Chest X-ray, PA view. Patient: 57 years old, sex F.
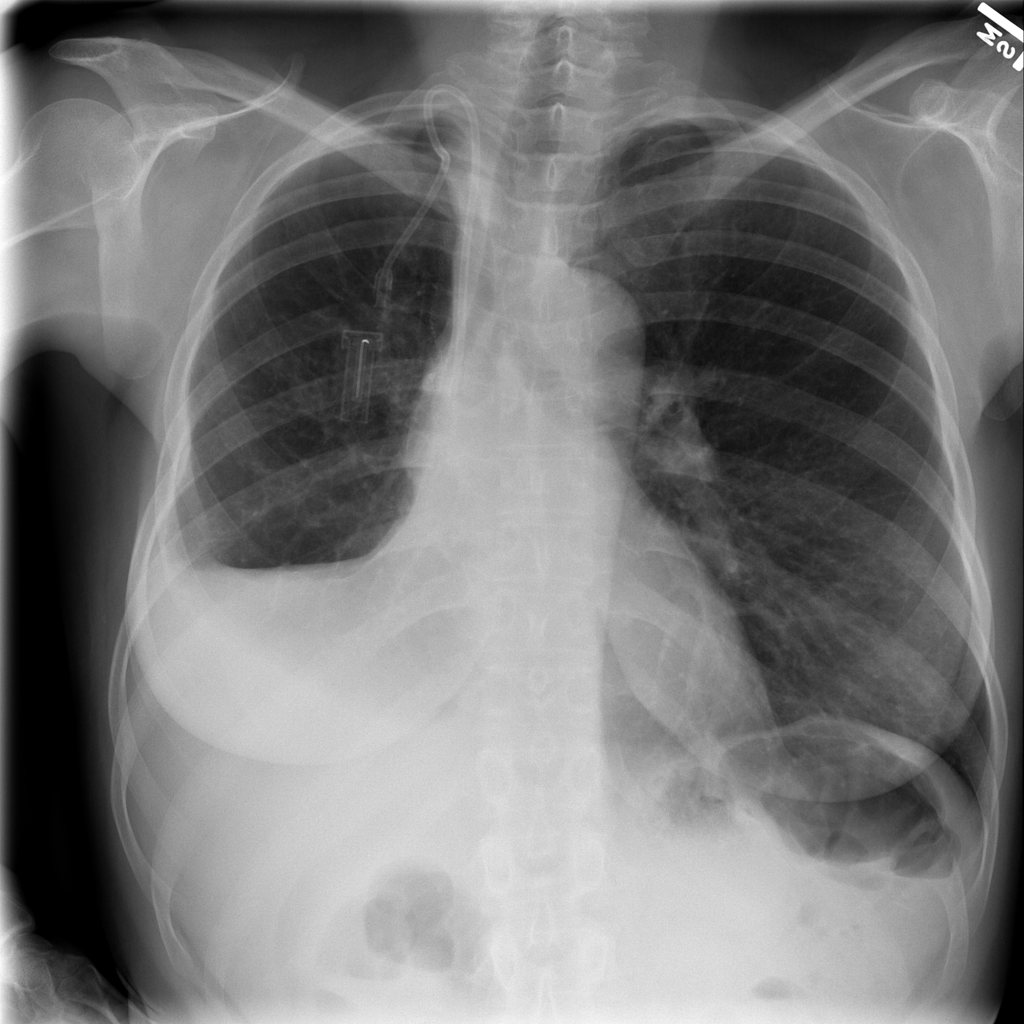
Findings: Effusion